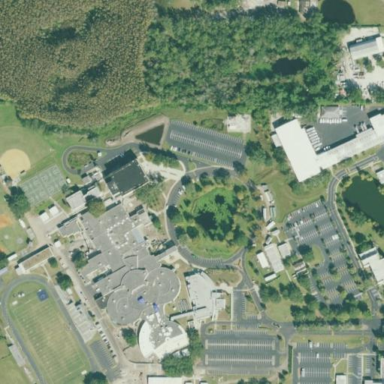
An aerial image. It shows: School.